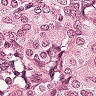
Metastatic tissue present: yes